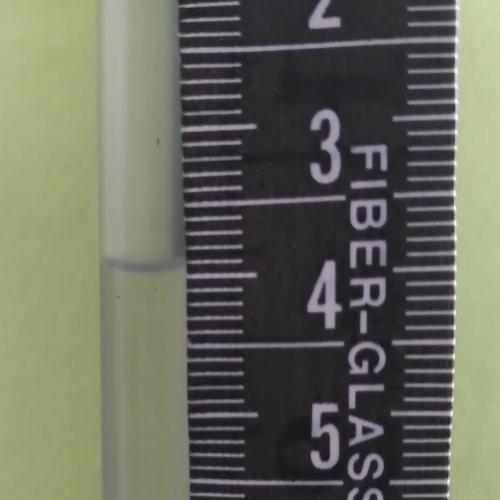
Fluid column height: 3.9 cm